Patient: sex F, age 56
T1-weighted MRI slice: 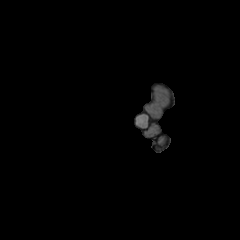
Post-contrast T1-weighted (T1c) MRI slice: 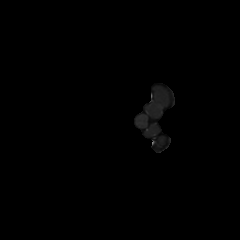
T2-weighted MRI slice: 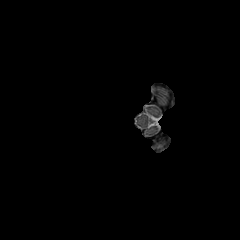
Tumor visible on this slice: no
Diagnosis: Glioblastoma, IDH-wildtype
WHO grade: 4